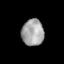
Tissue: lung
Cell type: Epithelial cells
Senescence score: 0.2234
Nuclear area (px): 577
Mean DAPI intensity: 163.005